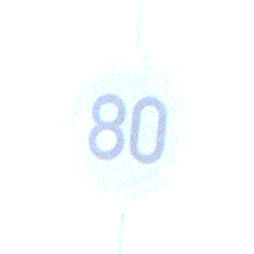
Verkehrszeichen: Geschwindigkeit80
Umgebung: Outdoor, Nature
Tageszeit: MorningAfternoon
Wetter: PartlyCloudy
Licht: Natural
Jahreszeit: NotSpecified
Kontrast: HighContrast